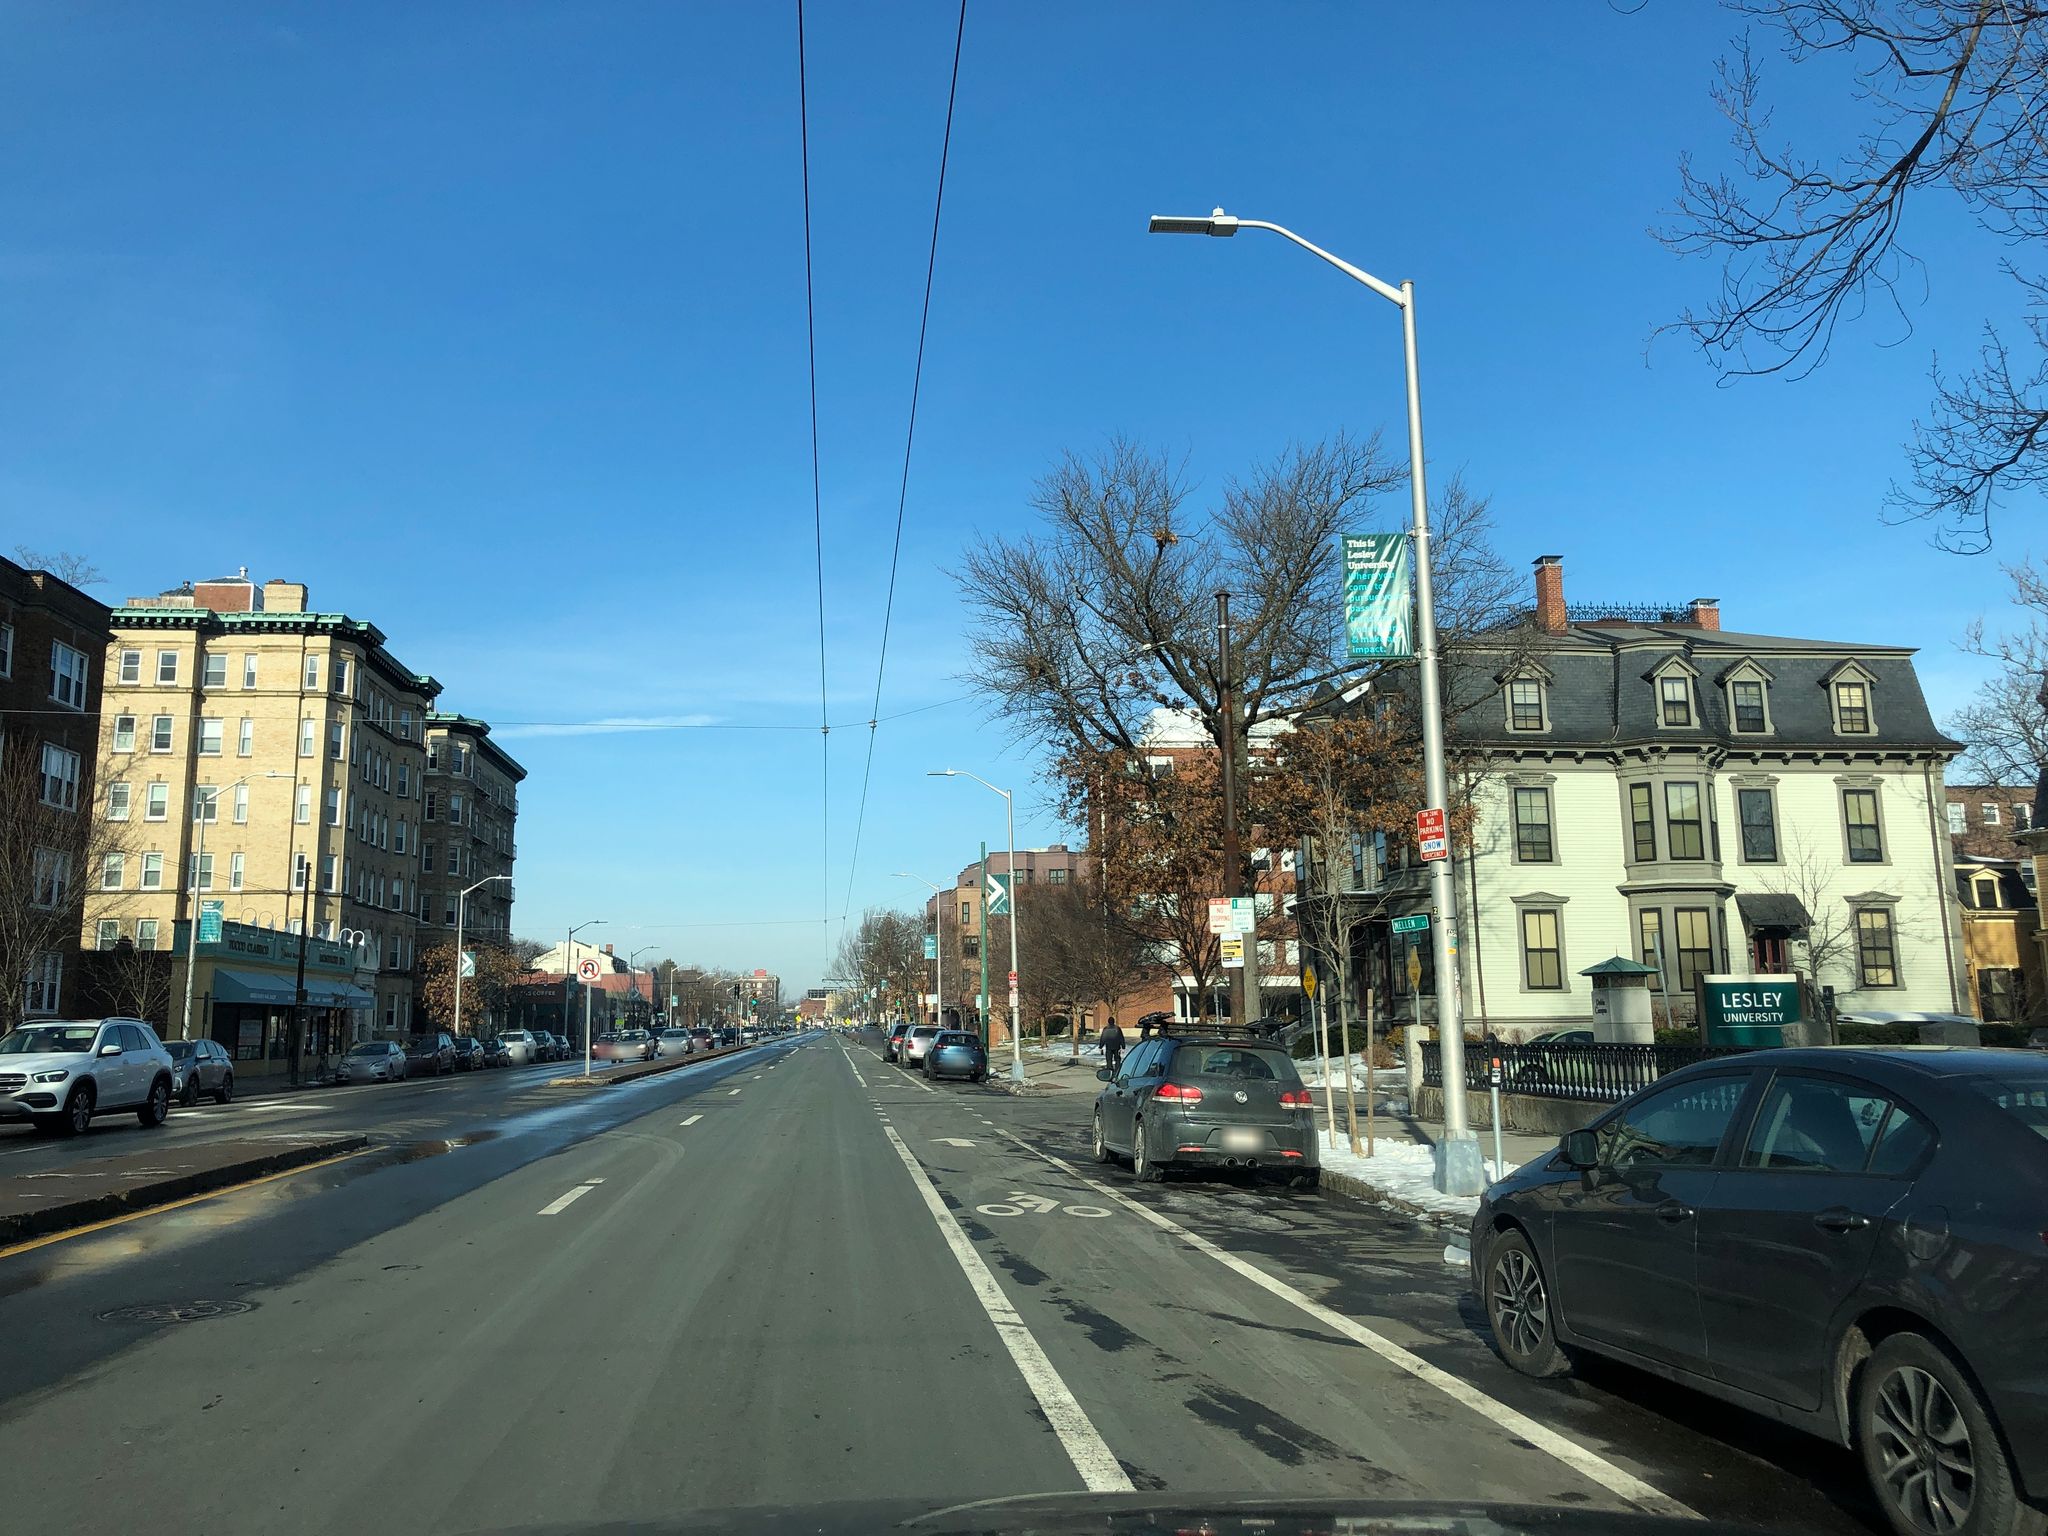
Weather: snowy
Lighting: day
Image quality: good
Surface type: driving surface
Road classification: primary
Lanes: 2
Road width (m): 26.8
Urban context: urban centre
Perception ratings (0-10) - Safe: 3.99, Lively: 8.38, Beautiful: 3.93, Boring: 5.06, Depressing: 3.47, Wealthy: 5.75